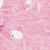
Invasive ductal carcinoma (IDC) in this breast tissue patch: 0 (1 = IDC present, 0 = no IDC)